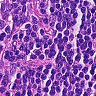
Metastatic tissue present: no